Interaction volume radius: 5 \u00c5
Interaction volume height: 30 \u00c5
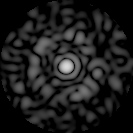
Disorder parameter: 0.8325